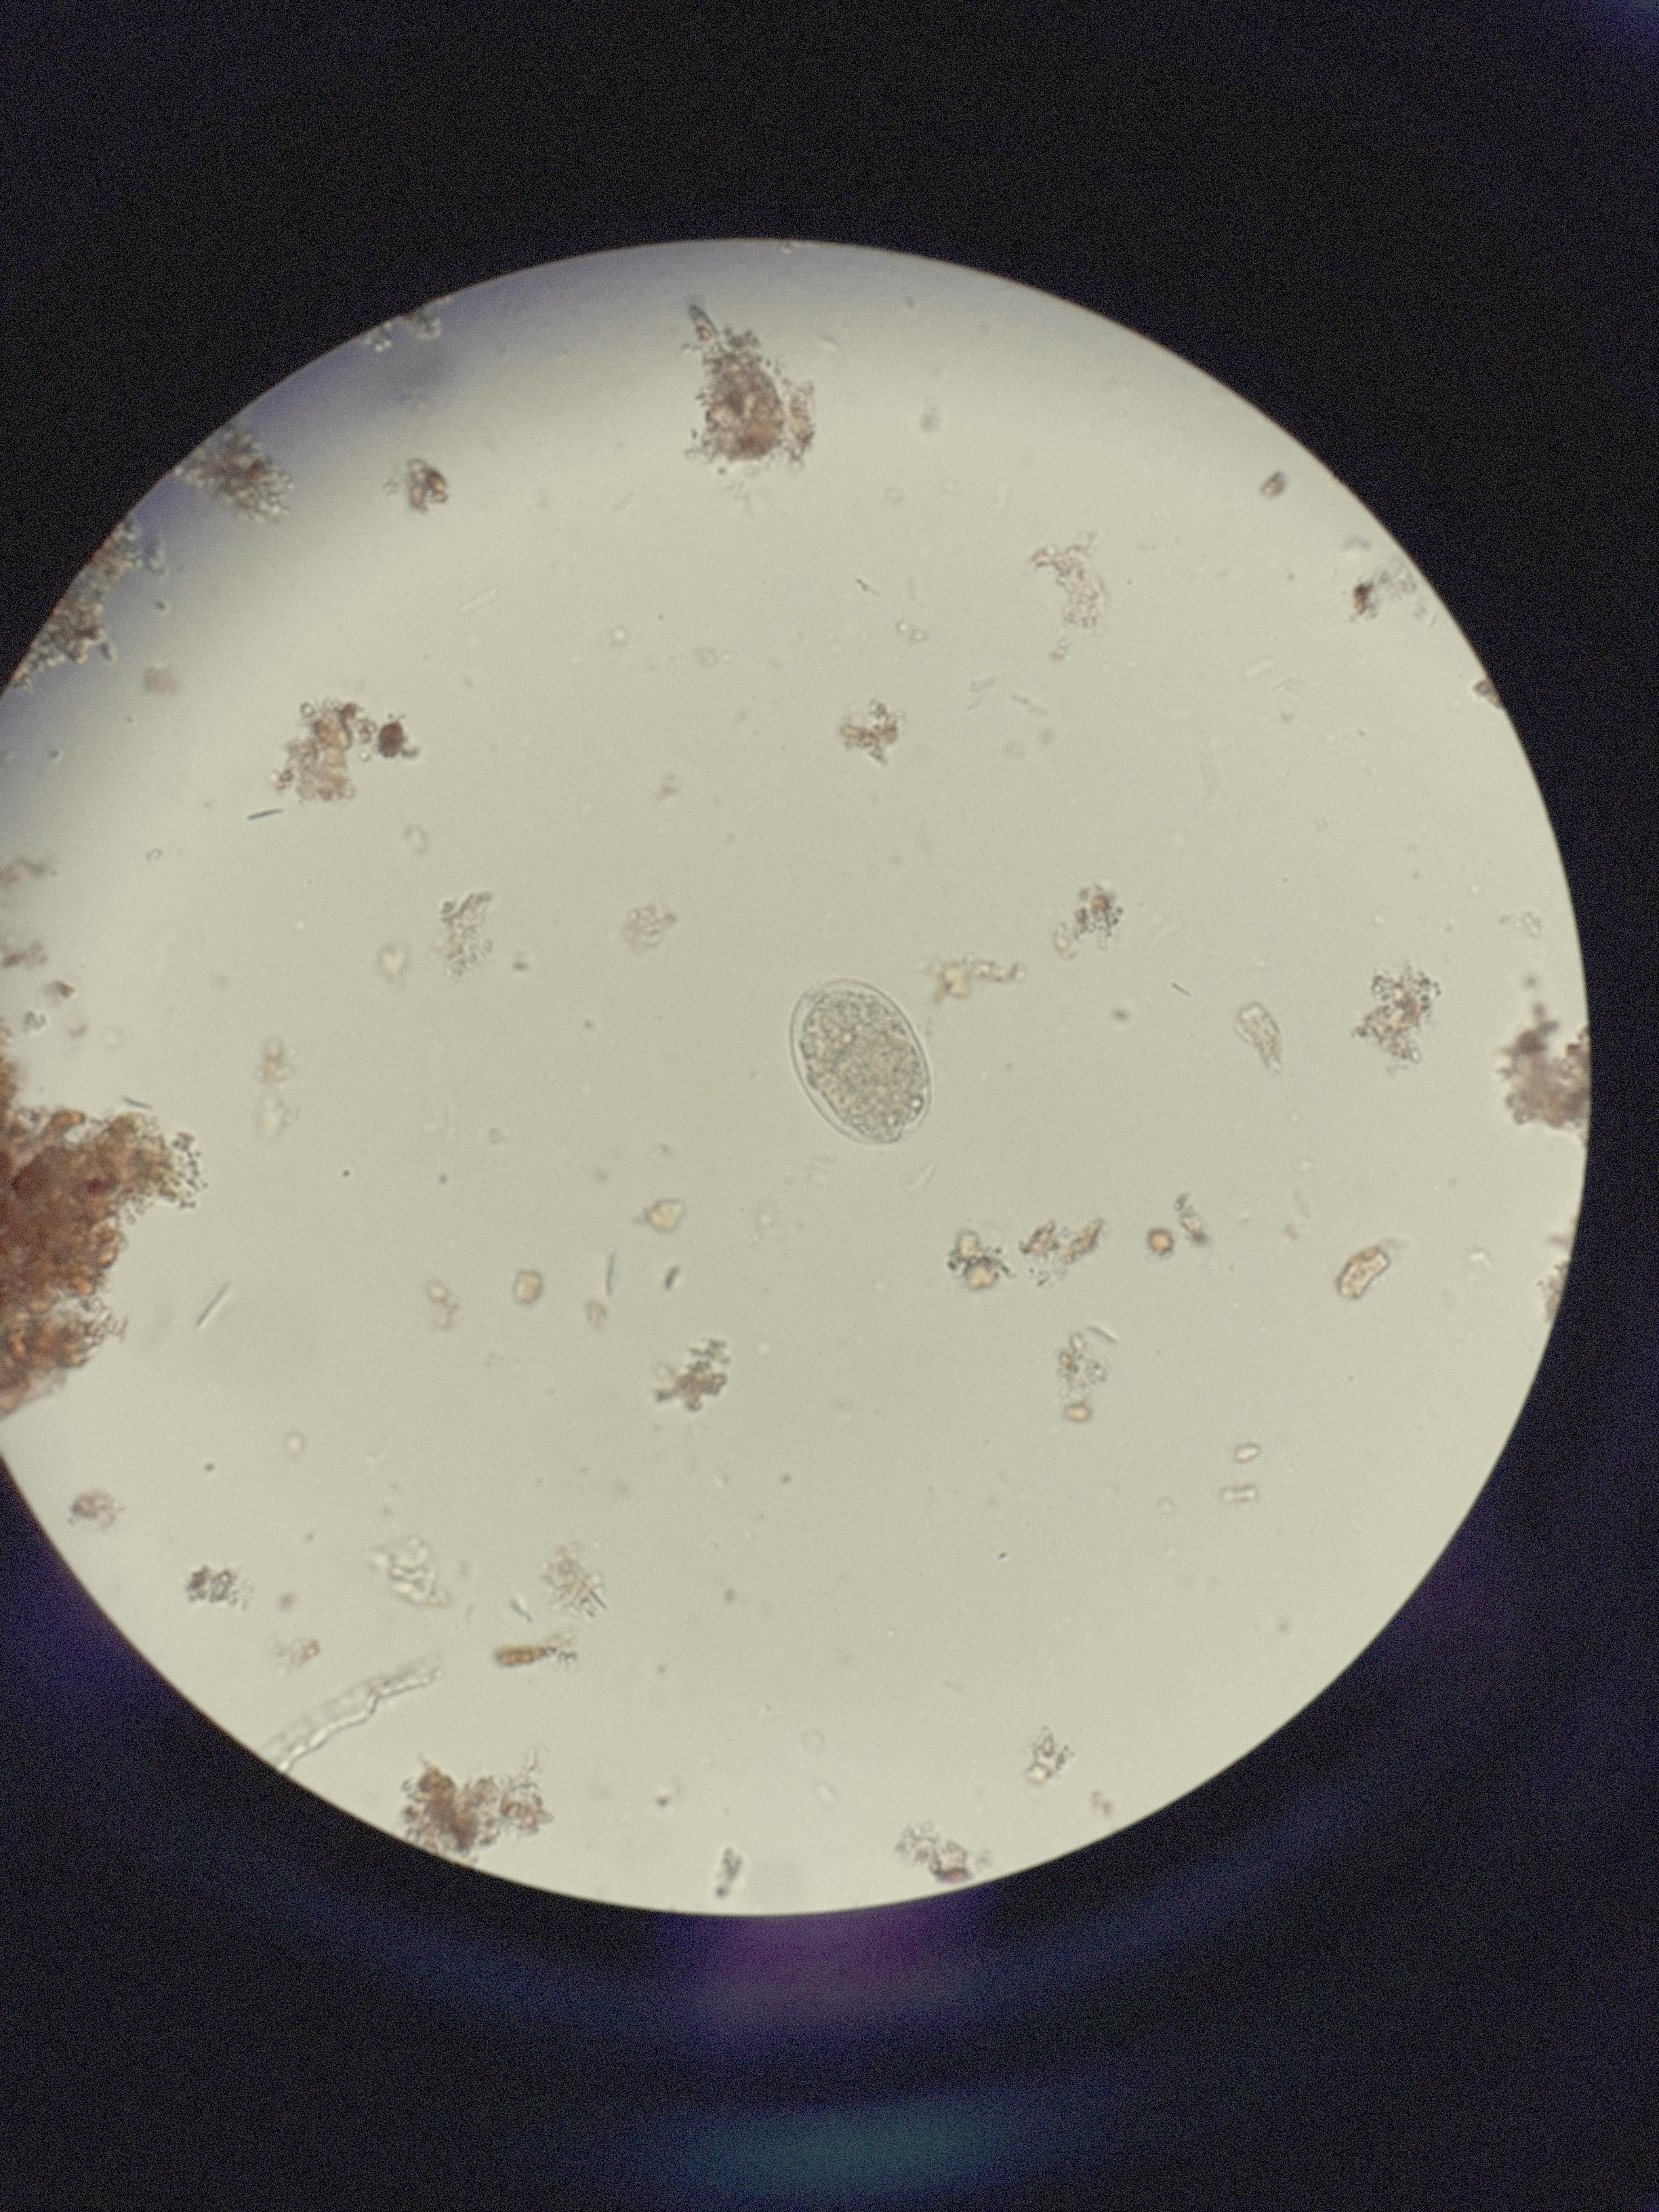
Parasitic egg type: Hookworm egg